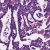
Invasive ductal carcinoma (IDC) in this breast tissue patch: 1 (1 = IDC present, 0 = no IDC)